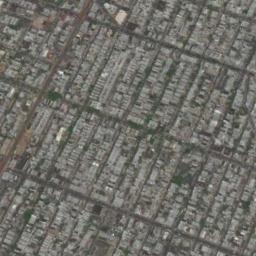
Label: commercial_area